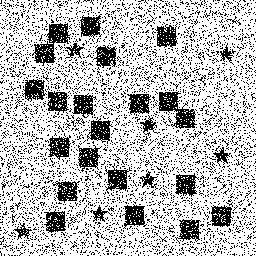
Squares: 21
Triangles: 0
Stars: 7
Total shapes: 28